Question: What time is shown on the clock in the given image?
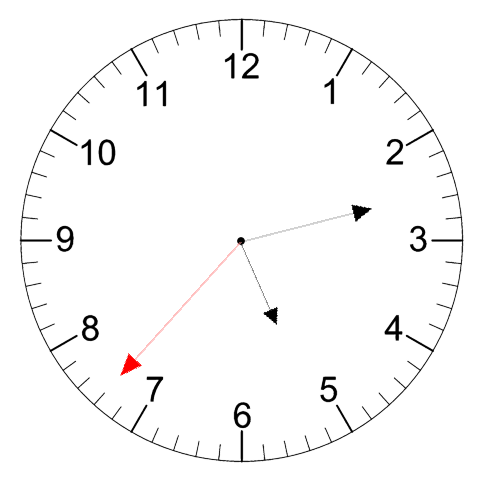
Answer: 05:12:37